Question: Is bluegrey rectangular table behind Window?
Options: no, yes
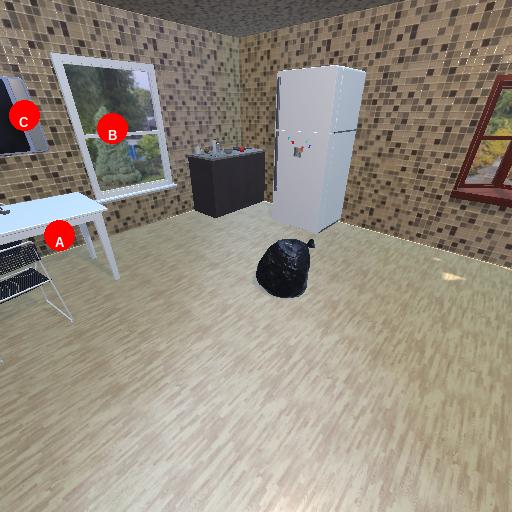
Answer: no